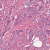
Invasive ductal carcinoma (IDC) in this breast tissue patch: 1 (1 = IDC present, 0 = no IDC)